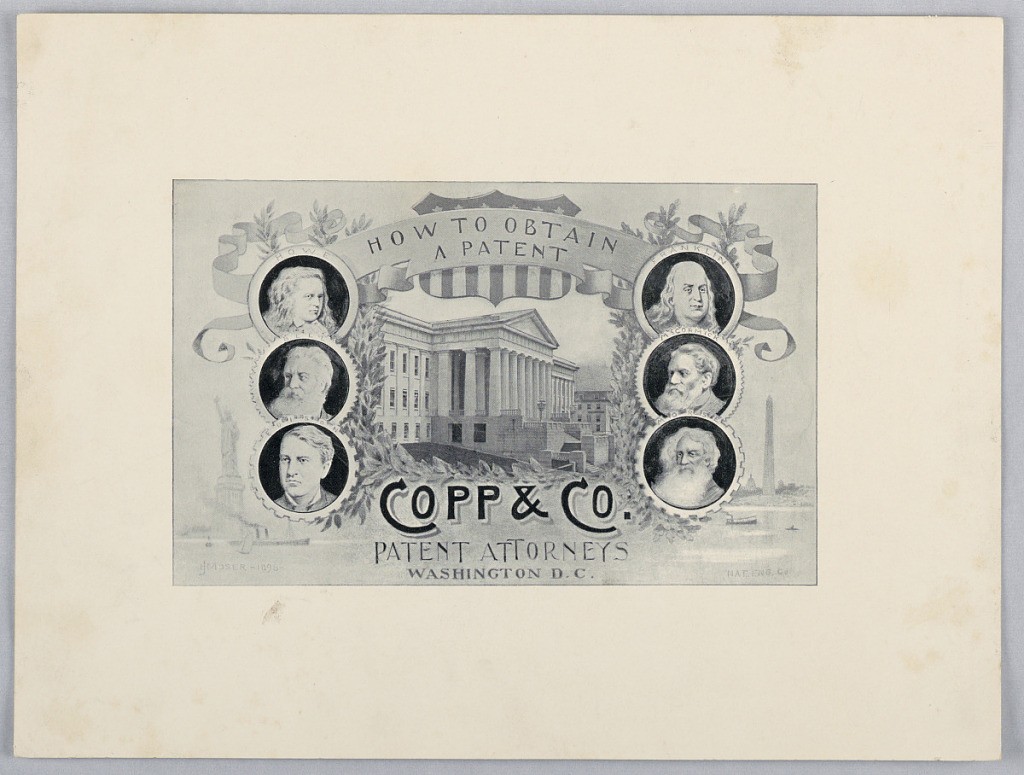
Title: Half-tone Engraving: How to Obtain a Patent, Copp & Co. Patent Attorneys, Washington, D.C.
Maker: James Henry Moser, Canadian, 1854–1913
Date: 1898
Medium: Halftone engraving in black ink on paper
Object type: Print
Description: At top, on a banner across a shield: HOW TO OBTAIN / A PATENT. Below, facade of the Patent Office in Washington, D.C. On either side, circular portraits of three American inventors, with HOWE, BELL, and EDISON at left and FRANKLIN, McCORMICK, and MORSE at right. Below: COPP & CO. / PATENT ATTORNEYS / WASHINGTON D.C. Statue of Liberty, lower left, and Washington Monument, lower right.